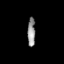
Tissue: prostate
Cell type: T cells
Senescence score: 0.6895
Nuclear area (px): 218
Mean DAPI intensity: 146.578